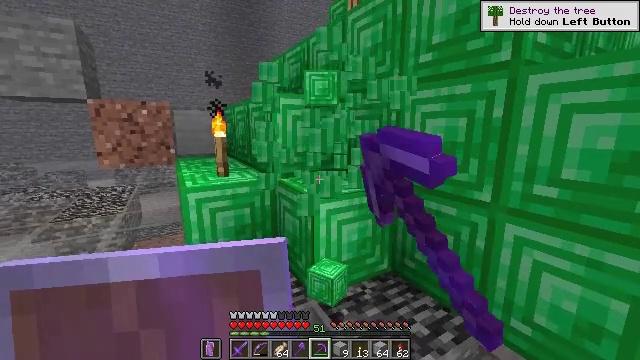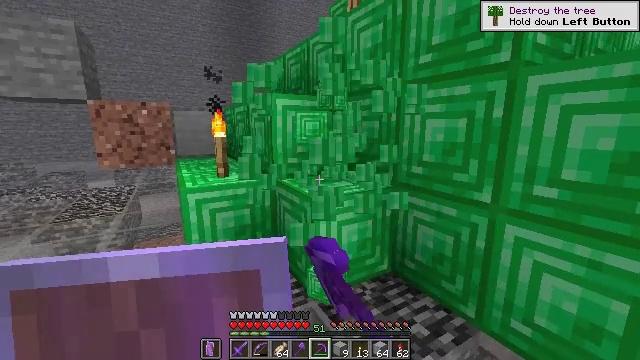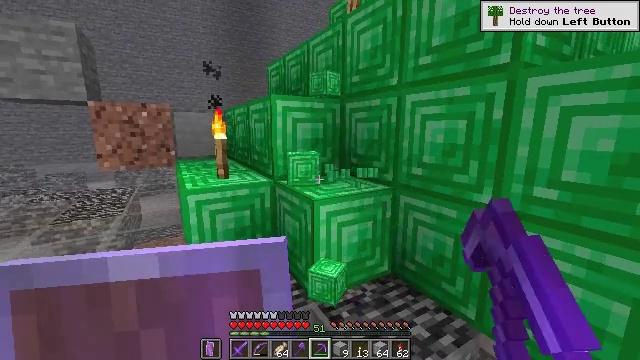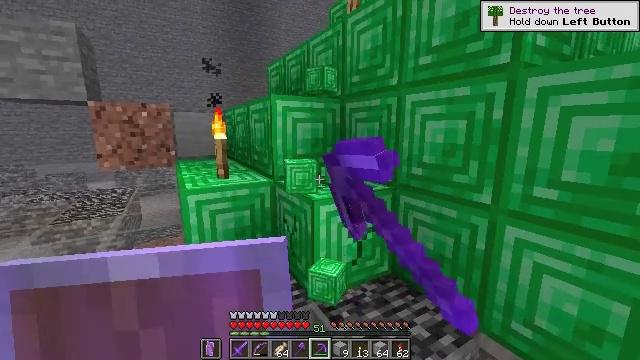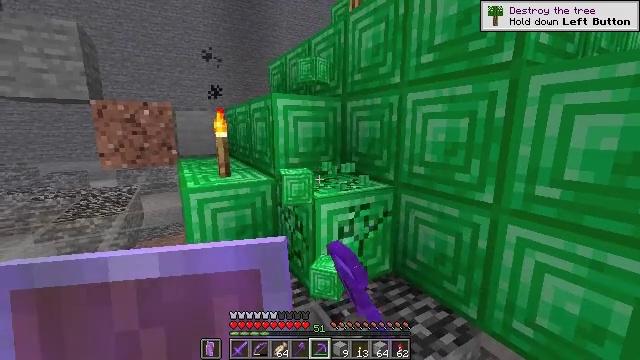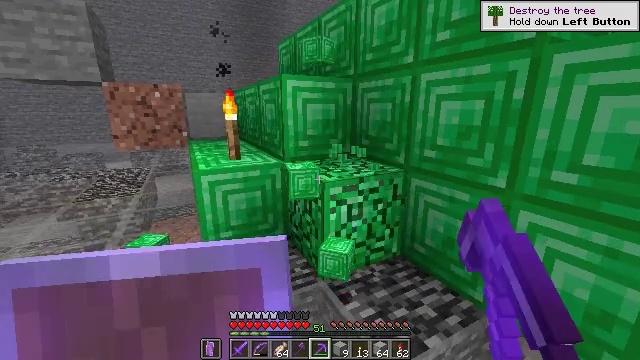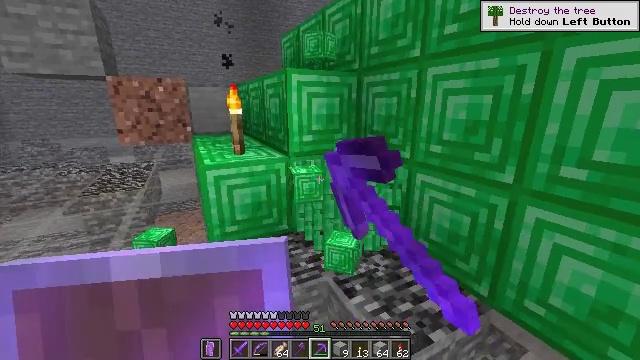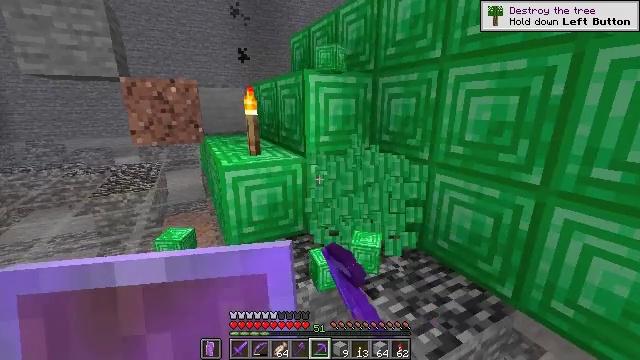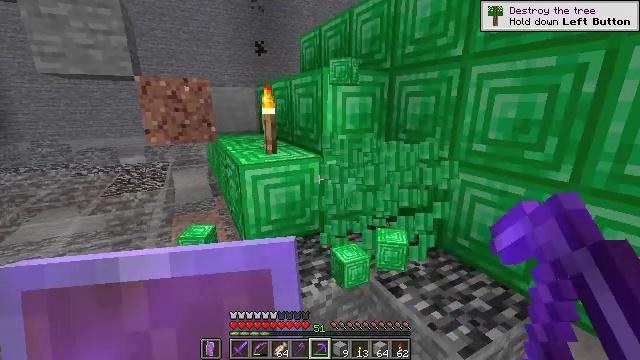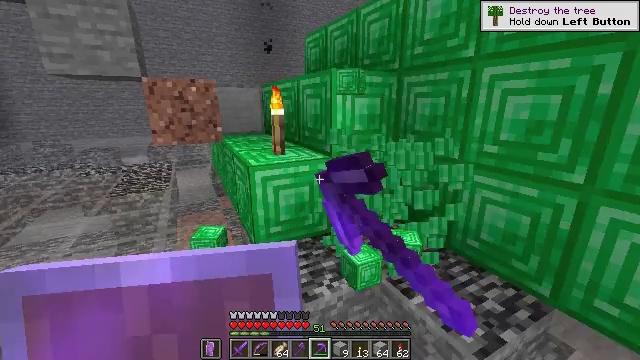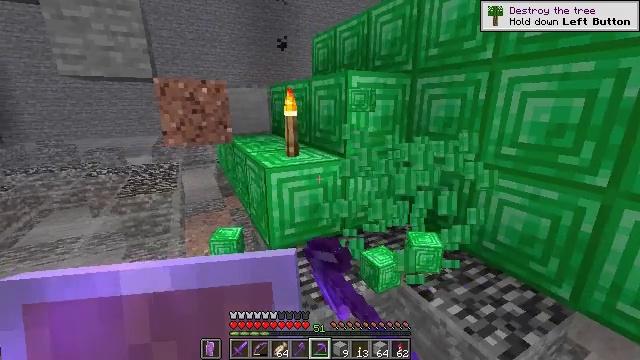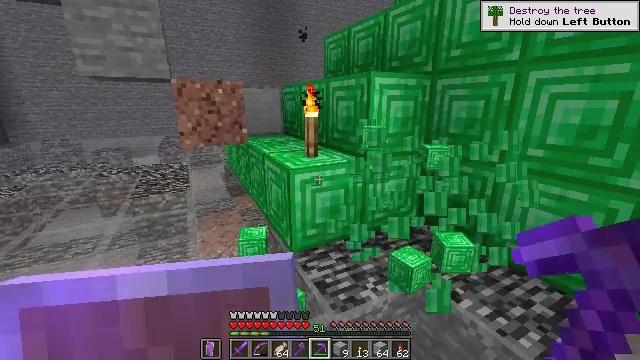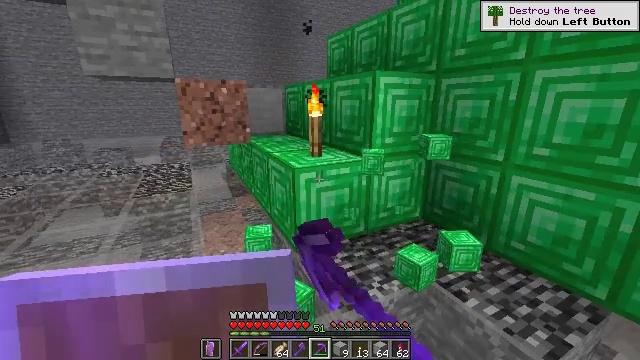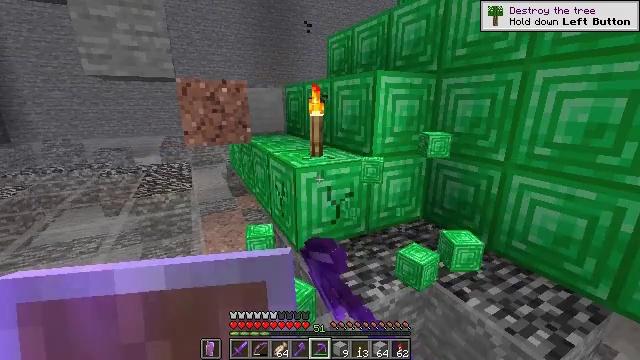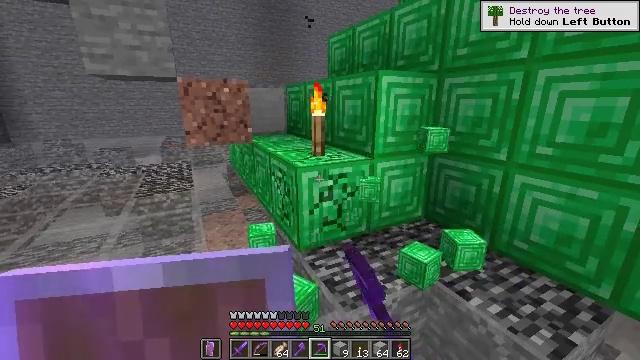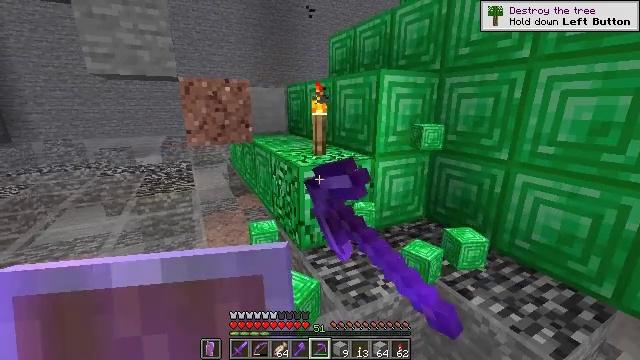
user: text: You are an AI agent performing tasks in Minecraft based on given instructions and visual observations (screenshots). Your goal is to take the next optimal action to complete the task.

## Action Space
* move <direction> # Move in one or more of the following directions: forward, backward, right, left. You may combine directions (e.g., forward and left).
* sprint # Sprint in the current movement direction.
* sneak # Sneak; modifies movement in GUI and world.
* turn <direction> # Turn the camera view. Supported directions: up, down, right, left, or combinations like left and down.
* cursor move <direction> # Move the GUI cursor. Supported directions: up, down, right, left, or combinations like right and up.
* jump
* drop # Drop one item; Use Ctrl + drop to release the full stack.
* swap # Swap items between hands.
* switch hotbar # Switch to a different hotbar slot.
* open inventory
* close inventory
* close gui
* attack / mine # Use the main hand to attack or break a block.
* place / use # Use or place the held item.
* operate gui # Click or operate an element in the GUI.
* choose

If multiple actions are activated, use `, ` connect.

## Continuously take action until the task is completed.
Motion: motion action
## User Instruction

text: Harvest the emerald block.
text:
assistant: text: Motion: attack / mine
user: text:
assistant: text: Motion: attack / mine
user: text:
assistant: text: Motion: attack / mine
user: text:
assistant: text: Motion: attack / mine
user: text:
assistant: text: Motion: turn left and down, attack / mine
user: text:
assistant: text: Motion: move left, turn down, attack / mine
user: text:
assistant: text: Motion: move left, attack / mine
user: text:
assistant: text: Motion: move left, attack / mine
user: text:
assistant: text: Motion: move left, attack / mine
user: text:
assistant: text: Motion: move left, attack / mine
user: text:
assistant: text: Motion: attack / mine
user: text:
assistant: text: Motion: attack / mine
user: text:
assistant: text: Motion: attack / mine
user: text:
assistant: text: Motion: attack / mine
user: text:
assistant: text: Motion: attack / mine
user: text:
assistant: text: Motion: attack / mine
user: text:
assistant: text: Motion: move forward, attack / mine
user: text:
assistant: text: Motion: move forward, attack / mine
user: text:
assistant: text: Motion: move forward, attack / mine
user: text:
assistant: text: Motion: move forward, attack / mine
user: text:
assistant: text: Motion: move forward, turn right, attack / mine
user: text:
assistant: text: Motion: move forward, turn right, attack / mine
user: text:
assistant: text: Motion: turn right and up, attack / mine
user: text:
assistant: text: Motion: turn right, attack / mine
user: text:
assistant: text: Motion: attack / mine
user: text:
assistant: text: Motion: attack / mine
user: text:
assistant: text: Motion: attack / mine
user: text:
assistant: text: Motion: turn up, attack / mine
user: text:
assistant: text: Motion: turn up, attack / mine
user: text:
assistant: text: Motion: attack / mine